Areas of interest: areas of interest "Yingshan County Bi Sheng Science and Technology Industrial Park (University Student Entrepreneurship Incubation Base)"
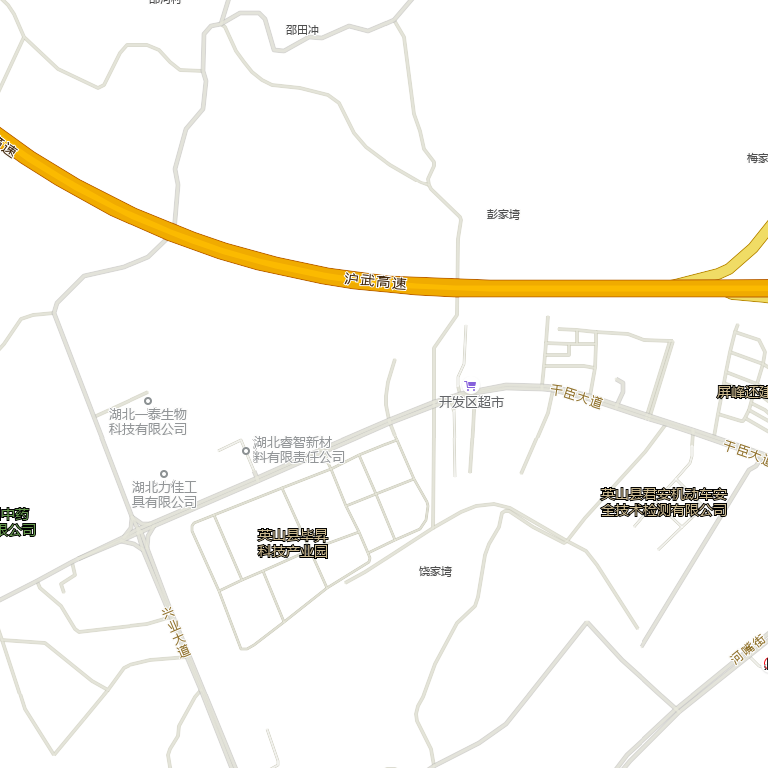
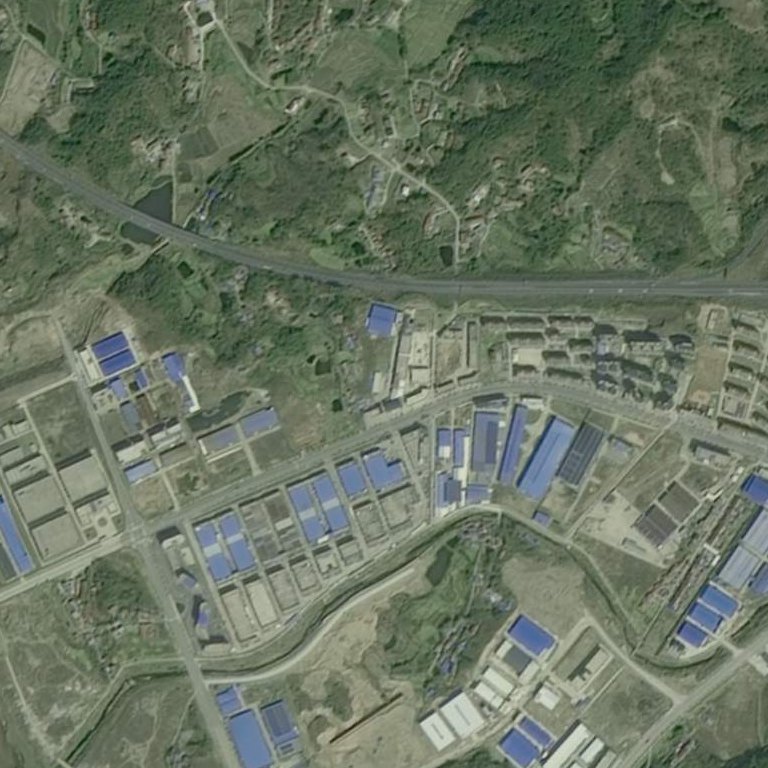